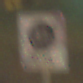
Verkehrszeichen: EndeFahrradzone
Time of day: Night
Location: Outdoor (Suburban)
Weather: Clear
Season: NotSpecified
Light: Artificial